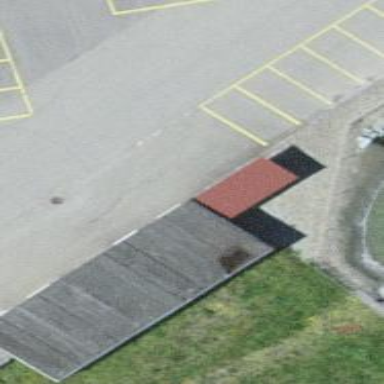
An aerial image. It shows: Group of garages.